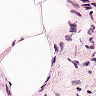
Metastatic tissue present: no